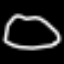
Label: octagon